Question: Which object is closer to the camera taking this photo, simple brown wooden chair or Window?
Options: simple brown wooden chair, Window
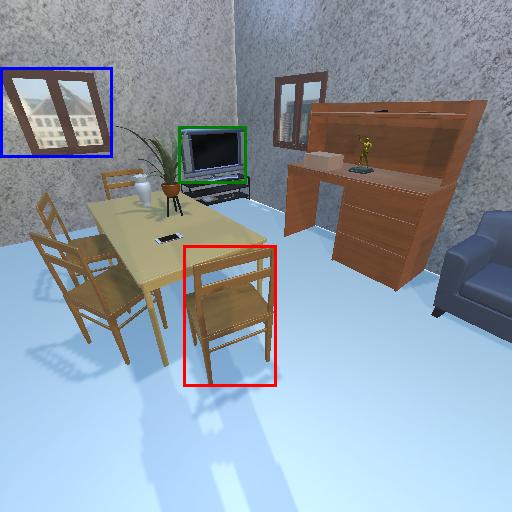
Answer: simple brown wooden chair